Field crop: tomato
Growth stage: 2
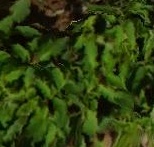
Species: tomato